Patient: sex M, age 76
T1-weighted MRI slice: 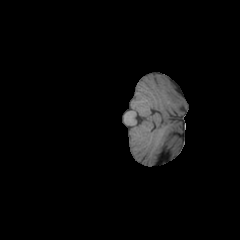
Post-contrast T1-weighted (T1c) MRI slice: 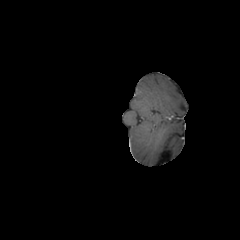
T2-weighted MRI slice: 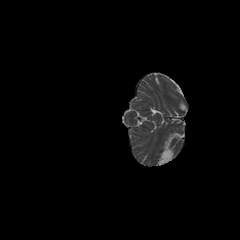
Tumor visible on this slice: no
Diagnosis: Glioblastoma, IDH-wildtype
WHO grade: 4